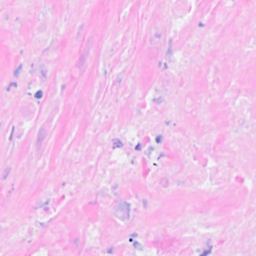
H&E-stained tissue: Breast